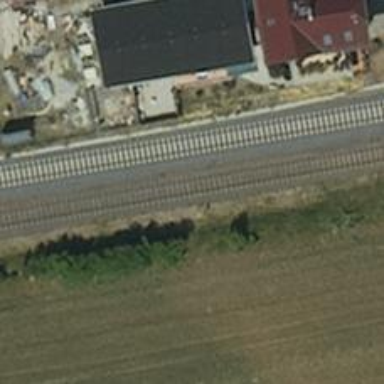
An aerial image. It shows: Railway milestone.